Question: How can I check that every outlet actually points to some view ?
How can I manually set the index of the object in Interface Builder ?
we discussed in previous topic <URL>
i checked my outlet

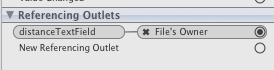
Answer: If it's nil it's not correctly attached. i.e.
'''
if (nil == distanceTextField)
NSLog(@"distanceTextField not attached.");
'''
However, just because an outlet is attached doesn't mean that it's definitely a subview of anything :)
If you get a low memory warning then your controller will release all of it's views. This will remove them from the ui but won't remove them from the outlet unless you tell it to :)
It's perfectly possible to get the situation where distanceTextField is not nil but distanceTextField.superview is nil.
Also, just because you have created a controller doesn't mean that it's created all of it's views yet - it will wait until the last minute to create them to save memory / speed up loading etc.
You will get nil for your outlets until viewDidLoad has been called inside your controller.